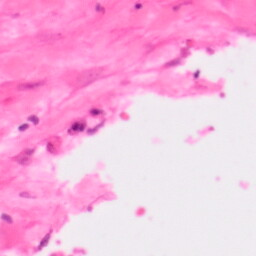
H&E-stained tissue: Colon